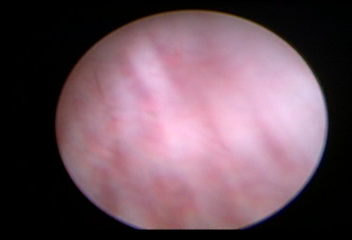
Modality: WLC
Class: Normal mucosa
Bladder cancer association: No